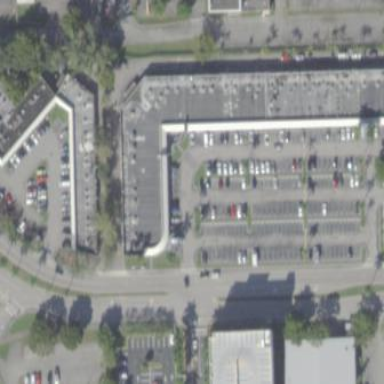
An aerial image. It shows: Retail area.